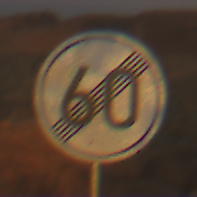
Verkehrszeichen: EndeGeschwindigkeit60
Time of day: SunriseSunset
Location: Outdoor (Nature)
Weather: Clear
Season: NotSpecified
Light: Natural